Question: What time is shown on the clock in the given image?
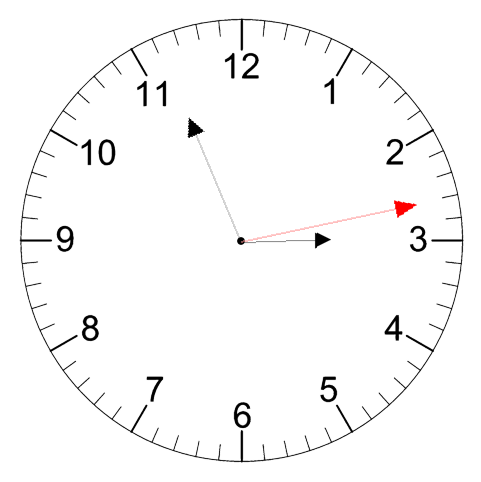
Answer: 02:56:13